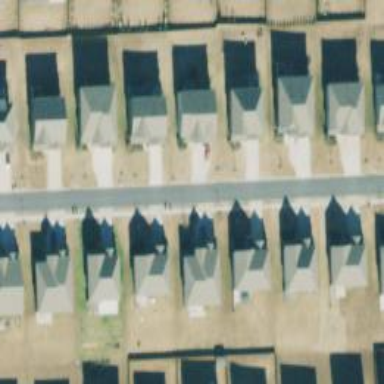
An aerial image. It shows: Living street.